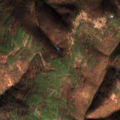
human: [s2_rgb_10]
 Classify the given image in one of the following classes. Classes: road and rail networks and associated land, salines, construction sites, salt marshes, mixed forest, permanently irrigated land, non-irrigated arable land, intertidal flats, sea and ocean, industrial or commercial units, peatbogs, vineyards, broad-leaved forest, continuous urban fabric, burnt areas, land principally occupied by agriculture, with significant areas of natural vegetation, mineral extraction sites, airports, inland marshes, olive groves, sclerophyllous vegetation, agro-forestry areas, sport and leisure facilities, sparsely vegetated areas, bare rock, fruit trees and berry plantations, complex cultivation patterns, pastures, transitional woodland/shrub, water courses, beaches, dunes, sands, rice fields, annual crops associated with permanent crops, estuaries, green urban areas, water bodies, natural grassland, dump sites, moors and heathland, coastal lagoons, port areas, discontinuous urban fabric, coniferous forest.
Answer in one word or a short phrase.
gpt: broad-leaved forest, transitional woodland/shrub